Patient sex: F
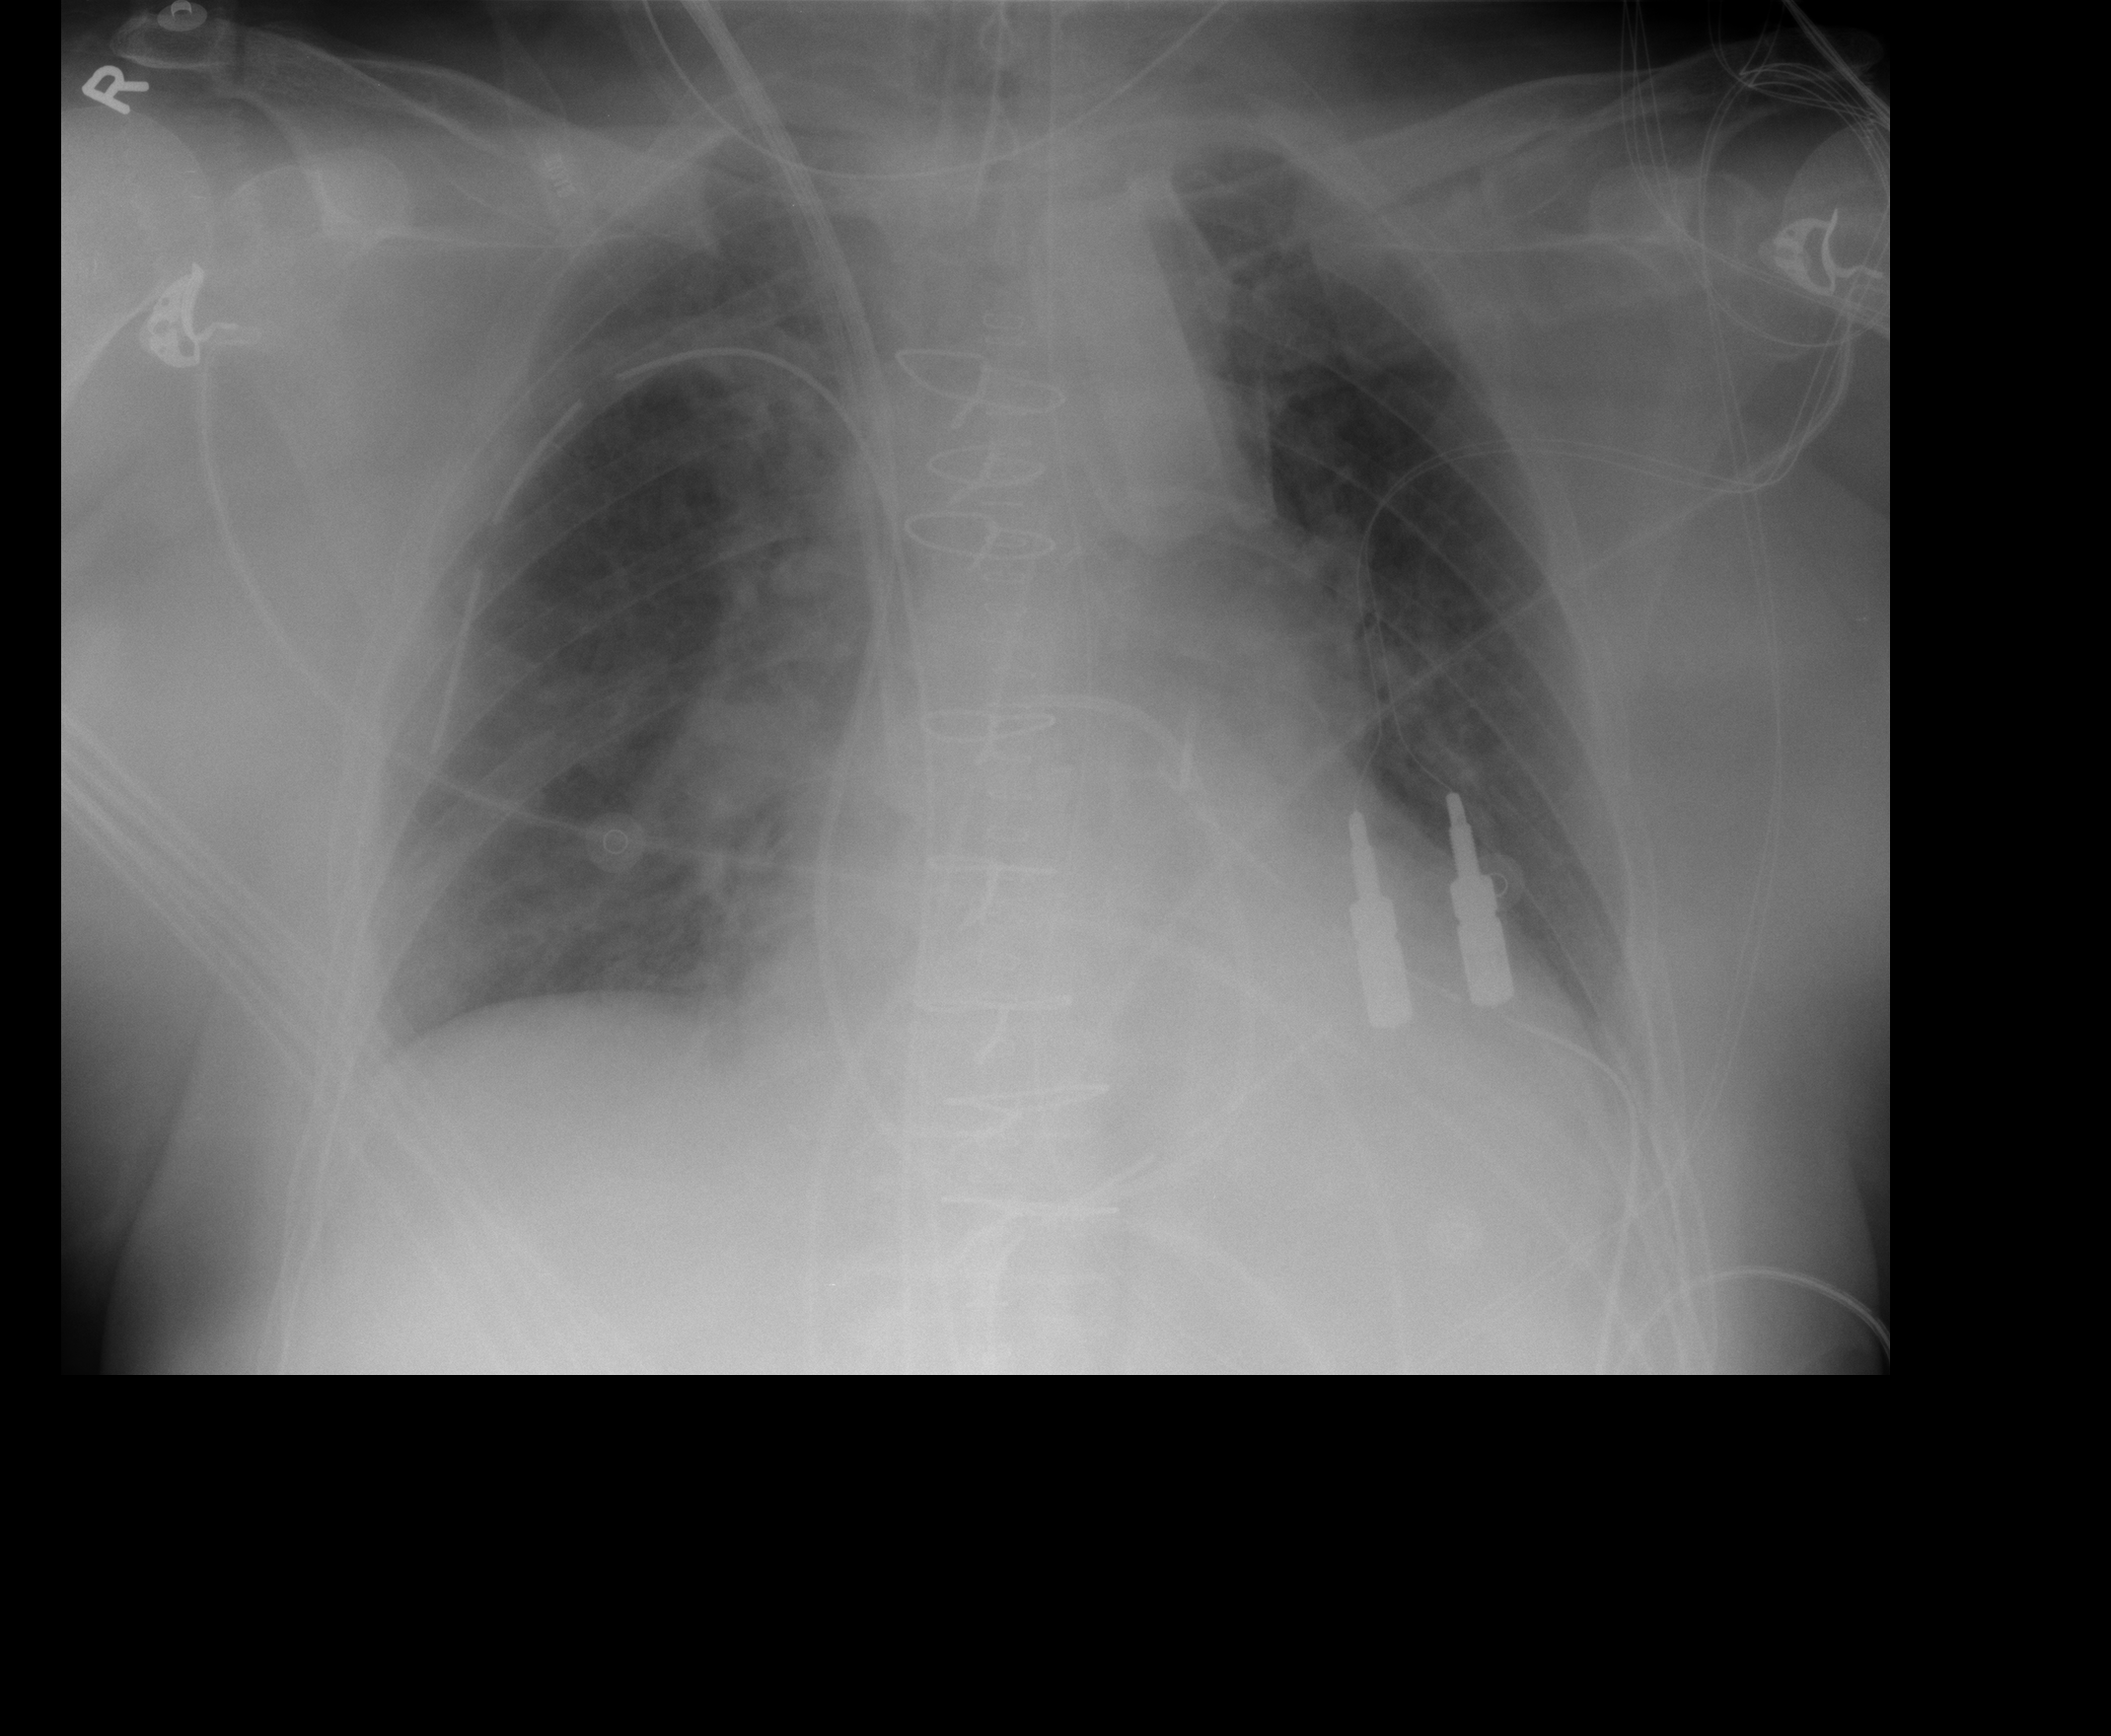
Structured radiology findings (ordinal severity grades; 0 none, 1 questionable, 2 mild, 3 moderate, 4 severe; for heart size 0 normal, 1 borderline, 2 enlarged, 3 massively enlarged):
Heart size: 2
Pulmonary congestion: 2
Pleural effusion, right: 0
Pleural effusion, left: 1
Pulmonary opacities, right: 2
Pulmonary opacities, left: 2
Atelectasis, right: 0
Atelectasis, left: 0